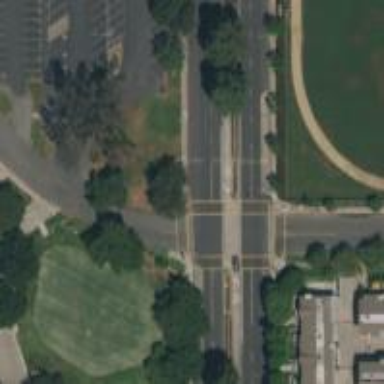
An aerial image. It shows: Solid stop line on the road marking.